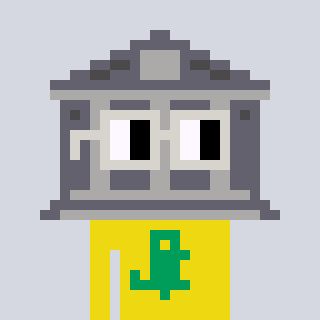
a pixel art character with square light gray glasses, a bank-shaped head and a yellow-colored body on a cool background